Question: I am looking for a class or a possible solution to create a 'div' or picture using jQuery and fill it with smaller squares like this:

Is jQuery capable of doing this?
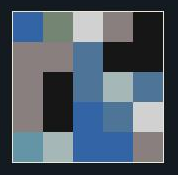
Answer: Another example along the same lines:
'''
var unitSize = 16; // width (and height) of one square
var unitsWide = 6; // number of squares along x-axis
var unitsTall = 6; // number of squares along y-axis
var drawing = $('<div class="drawing"></div>').css({
overflow: 'hidden',
border: '16px solid #000000',
width: unitSize * unitsWide
});
for (var i = 0; i < unitsWide * unitsTall; i++) {
var randomColor;
randomColor = Math.random() * 0x1000000; // 0 < randomColor < 0x1000000
randomColor = Math.floor(randomColor); // 0 < randomColor <= 0xFFFFFF
randomColor = randomColor.toString(16); // hex representation randomColor
randomColor = ("000000" + randomColor).slice(-6); // leading zeros added
randomColor = "#" + randomColor; // # added
$('<span class="square"></span>').css({
display: 'block',
float: 'left',
width: unitSize,
height: unitSize,
'background-color': randomColor
}).appendTo(drawing);
}
drawing.appendTo($("body"));
'''
<URL>